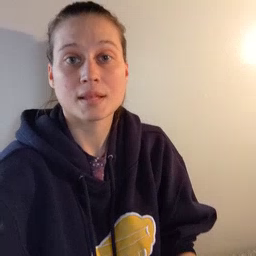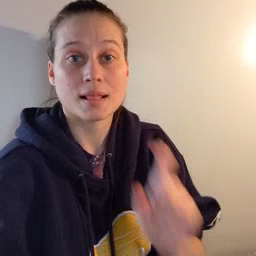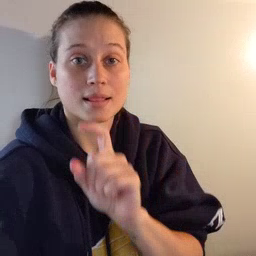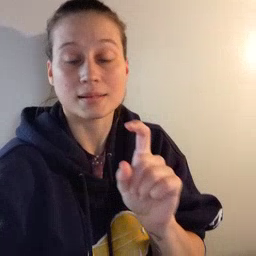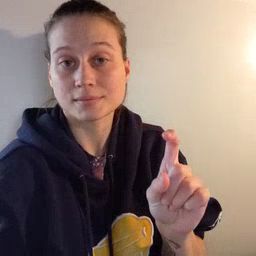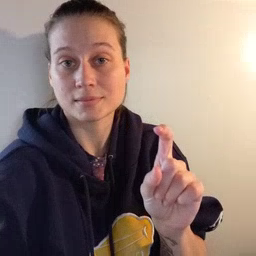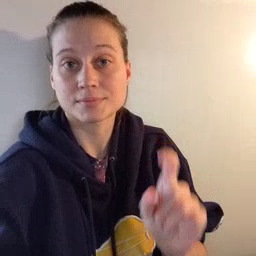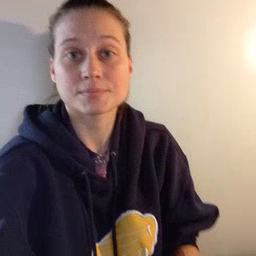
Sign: closet